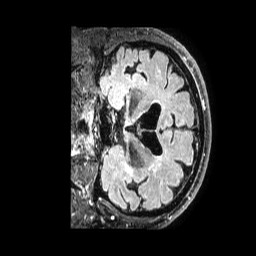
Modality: FLAIR
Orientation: coronal
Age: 79
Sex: male
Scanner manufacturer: philips
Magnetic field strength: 3 T
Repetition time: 4.8 s
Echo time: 0.34 s